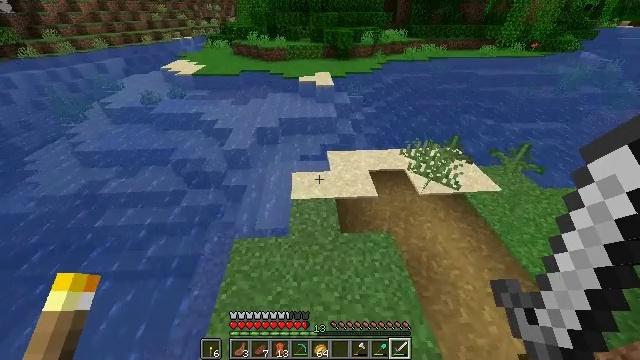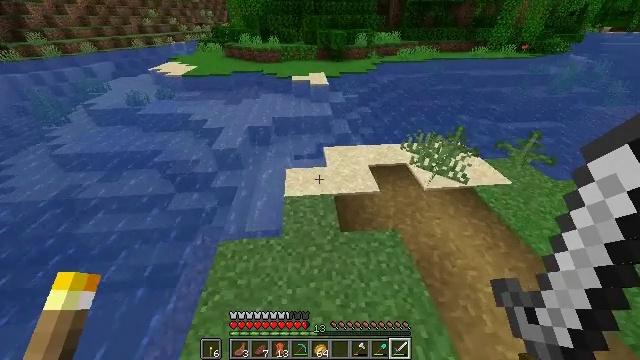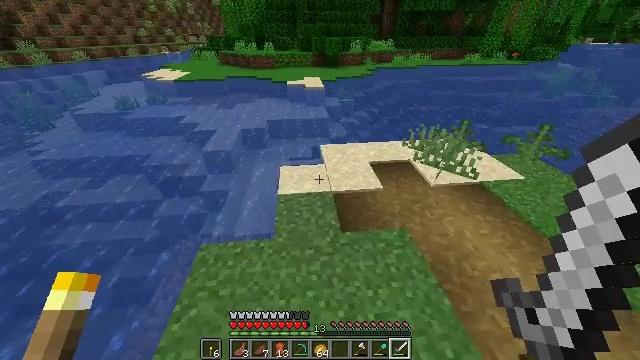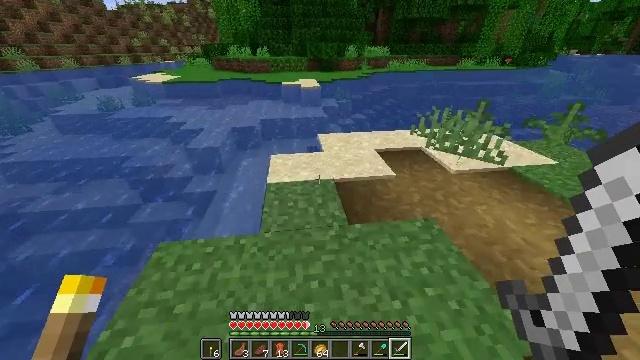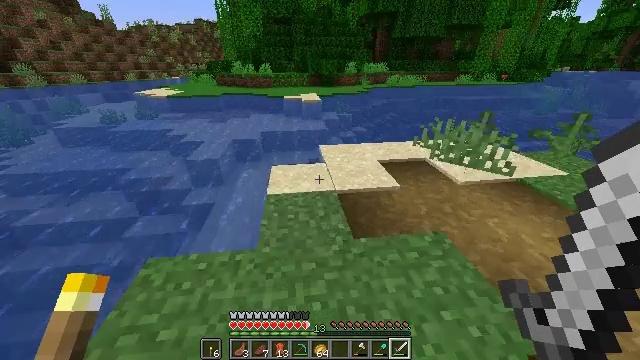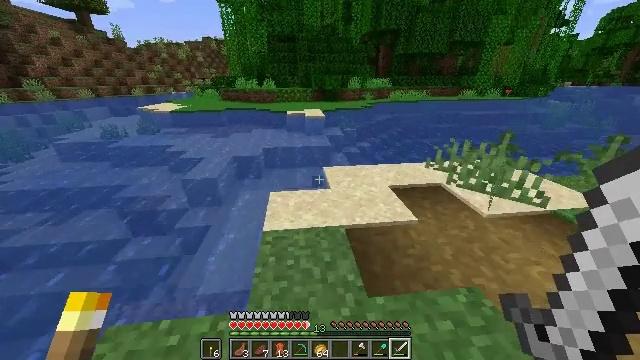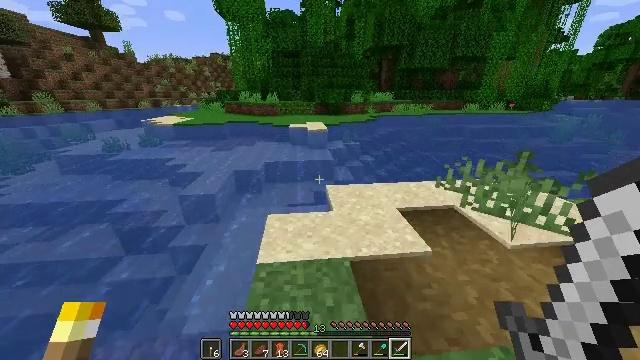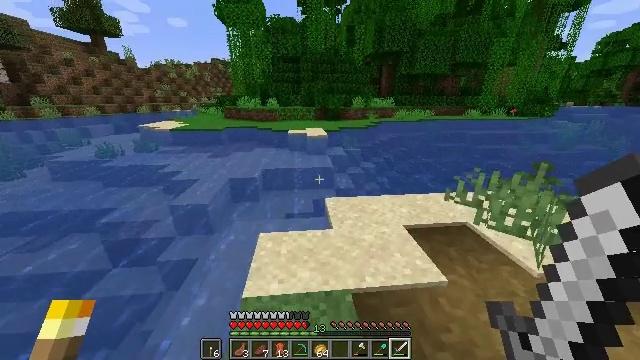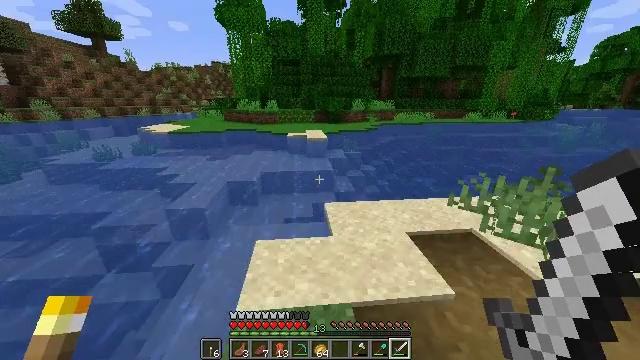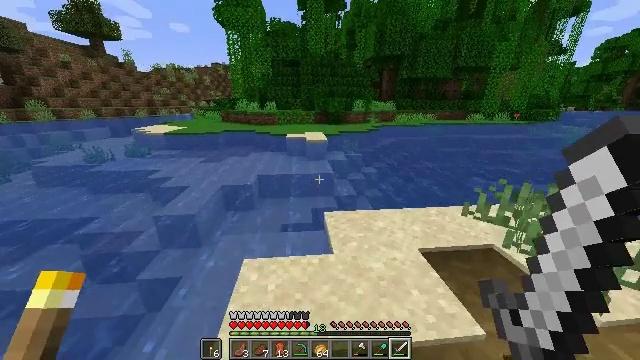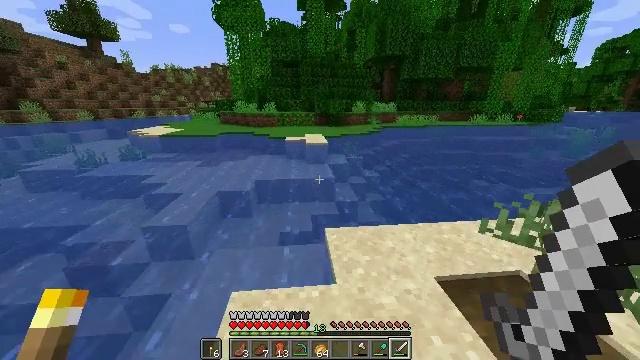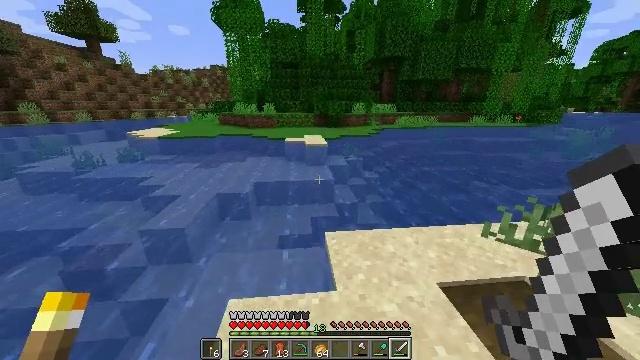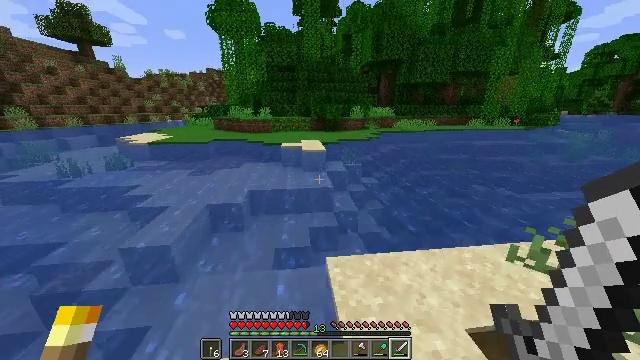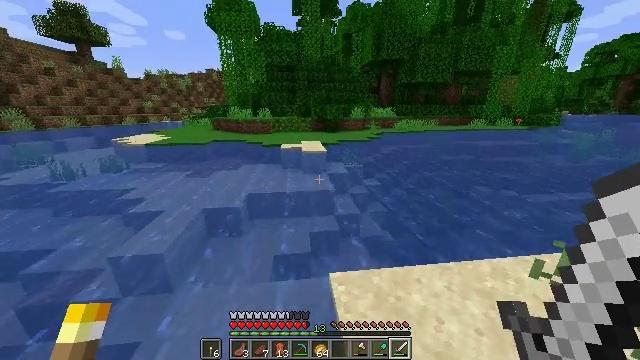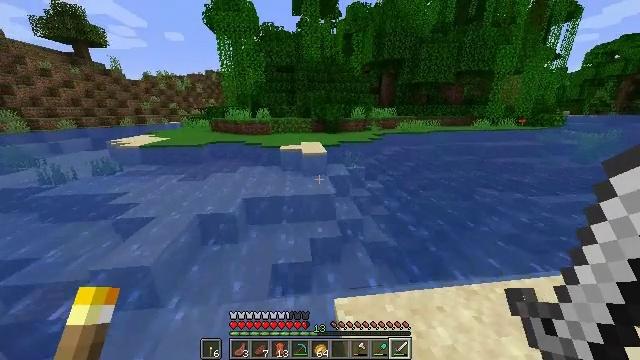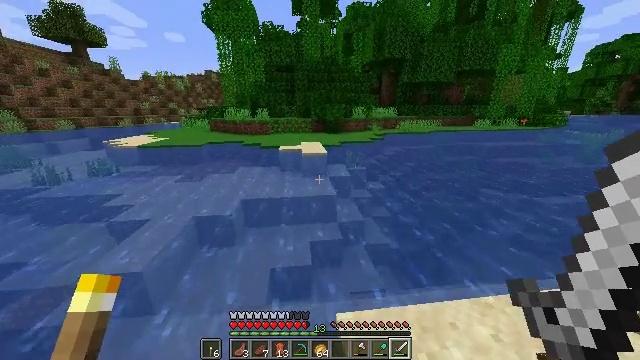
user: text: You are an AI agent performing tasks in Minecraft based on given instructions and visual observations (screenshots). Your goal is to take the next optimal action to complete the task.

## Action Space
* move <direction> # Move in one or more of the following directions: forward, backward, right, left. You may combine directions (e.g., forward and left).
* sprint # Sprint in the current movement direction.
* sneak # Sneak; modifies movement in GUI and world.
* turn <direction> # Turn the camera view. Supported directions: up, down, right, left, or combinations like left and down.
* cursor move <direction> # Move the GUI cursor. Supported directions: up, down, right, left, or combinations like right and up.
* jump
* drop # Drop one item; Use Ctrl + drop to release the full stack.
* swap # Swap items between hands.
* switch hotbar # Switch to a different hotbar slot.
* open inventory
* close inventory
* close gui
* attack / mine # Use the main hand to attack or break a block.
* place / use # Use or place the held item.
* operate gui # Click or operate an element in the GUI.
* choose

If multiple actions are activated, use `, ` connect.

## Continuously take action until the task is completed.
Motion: motion action
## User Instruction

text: Break the melon to get slices.
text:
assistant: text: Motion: move forward, sprint, turn right and up
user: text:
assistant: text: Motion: move forward, sprint, turn right and up
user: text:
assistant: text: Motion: move forward, sprint, turn right and up
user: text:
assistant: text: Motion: move forward, turn up
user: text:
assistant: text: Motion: move forward, turn up
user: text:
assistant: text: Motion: move forward, sprint, turn up
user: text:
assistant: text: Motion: move forward, sprint, turn up
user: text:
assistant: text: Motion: move forward, sprint
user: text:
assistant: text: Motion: move forward, sprint
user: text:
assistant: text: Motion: move forward
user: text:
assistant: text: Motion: move forward
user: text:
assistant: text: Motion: move forward, sprint
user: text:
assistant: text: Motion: move forward, sprint
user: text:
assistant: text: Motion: move forward, sprint
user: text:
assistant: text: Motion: move forward, sprint
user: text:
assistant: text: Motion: move forward
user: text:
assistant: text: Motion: move forward
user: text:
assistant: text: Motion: move forward, turn left, jump
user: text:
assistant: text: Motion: move forward, turn left, jump
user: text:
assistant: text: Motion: move forward, turn left, jump
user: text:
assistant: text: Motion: move forward, jump
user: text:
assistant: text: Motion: move forward, jump
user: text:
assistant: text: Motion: move forward, jump
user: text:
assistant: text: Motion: move forward, jump
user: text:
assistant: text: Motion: move forward, jump
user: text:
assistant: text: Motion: move forward, jump
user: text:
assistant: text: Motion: move forward, jump
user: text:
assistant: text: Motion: move forward, jump
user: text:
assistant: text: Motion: move forward, jump
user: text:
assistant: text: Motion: move forward, sprint, jump